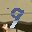
Label: 9